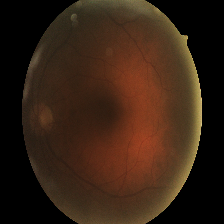
Diabetic retinopathy grade: Moderate